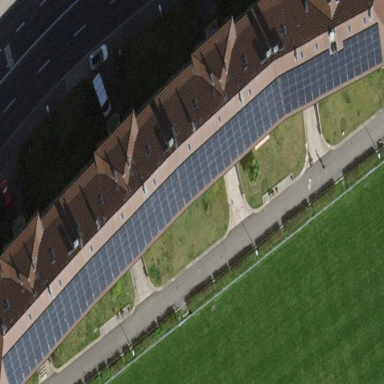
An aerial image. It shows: Solar photovoltaic panel generator placed on the roof.